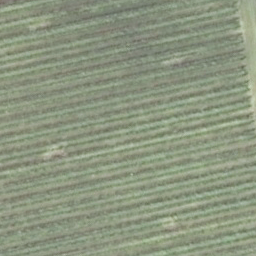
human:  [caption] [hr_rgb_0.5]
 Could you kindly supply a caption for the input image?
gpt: There is a piece of cropland .

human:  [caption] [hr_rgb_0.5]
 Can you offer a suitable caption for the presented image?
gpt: There is a piece of farmland .

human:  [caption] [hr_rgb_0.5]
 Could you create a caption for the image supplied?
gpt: It is a piece of cropland .

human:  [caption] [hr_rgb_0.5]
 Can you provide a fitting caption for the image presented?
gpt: It is a piece of farmland .

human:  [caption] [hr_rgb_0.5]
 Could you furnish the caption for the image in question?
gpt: Here is a piece of farmland .